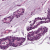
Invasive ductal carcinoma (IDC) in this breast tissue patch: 1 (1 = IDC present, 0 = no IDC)